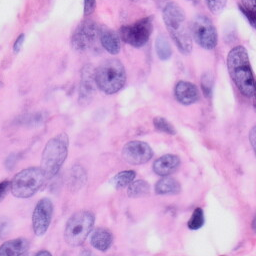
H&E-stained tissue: Skin